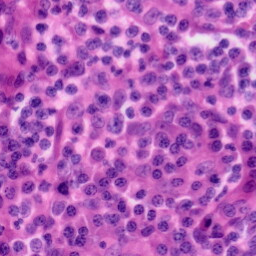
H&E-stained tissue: Tonsil